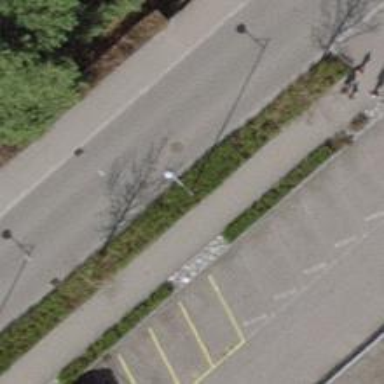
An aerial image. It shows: Bus stop with shelter. It is platform for public transport.